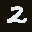
Label: 2